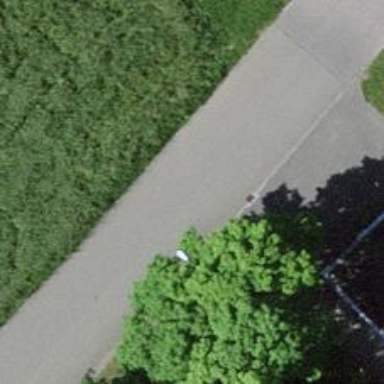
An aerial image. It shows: Road with steps.